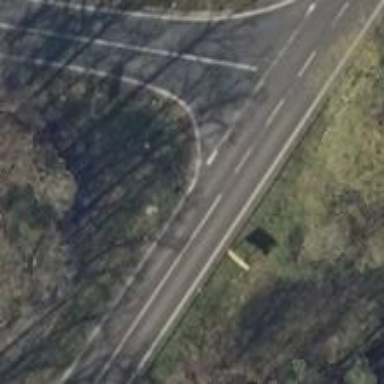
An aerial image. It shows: Asphalt road classified as primary highway.